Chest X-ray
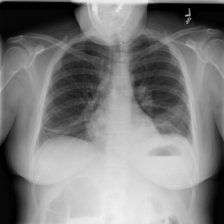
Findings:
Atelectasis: positive
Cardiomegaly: negative
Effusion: negative
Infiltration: positive
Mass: negative
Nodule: negative
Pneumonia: positive
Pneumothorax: negative
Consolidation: negative
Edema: negative
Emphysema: negative
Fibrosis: negative
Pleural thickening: negative
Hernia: negative